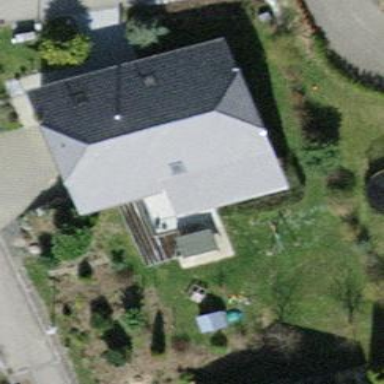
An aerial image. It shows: Simple house.